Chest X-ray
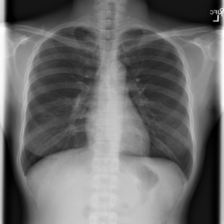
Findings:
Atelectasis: negative
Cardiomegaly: negative
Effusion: negative
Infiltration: negative
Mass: negative
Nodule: negative
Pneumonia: negative
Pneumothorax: negative
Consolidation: negative
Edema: negative
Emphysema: negative
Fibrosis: negative
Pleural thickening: negative
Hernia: negative